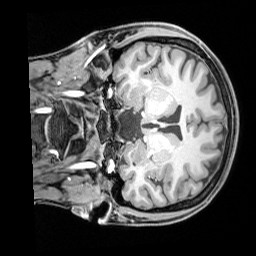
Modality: T1w
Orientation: coronal
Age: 28
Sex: female
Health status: healthy
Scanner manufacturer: siemens
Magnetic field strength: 3 T
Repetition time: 1.65 s
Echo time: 0.00182 s